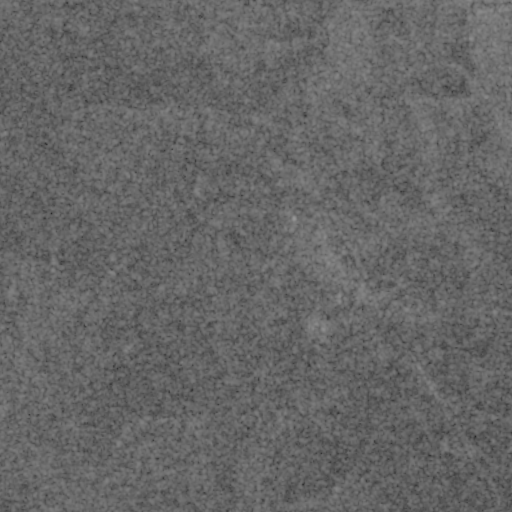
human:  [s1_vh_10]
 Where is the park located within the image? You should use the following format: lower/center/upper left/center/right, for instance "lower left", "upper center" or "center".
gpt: The park is located in the center right of the image.
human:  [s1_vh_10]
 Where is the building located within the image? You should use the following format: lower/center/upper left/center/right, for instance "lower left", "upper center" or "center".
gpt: The building is located in the center right of the image.
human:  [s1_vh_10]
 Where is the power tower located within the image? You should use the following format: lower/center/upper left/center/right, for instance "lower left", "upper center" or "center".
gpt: There is no power tower in the image.

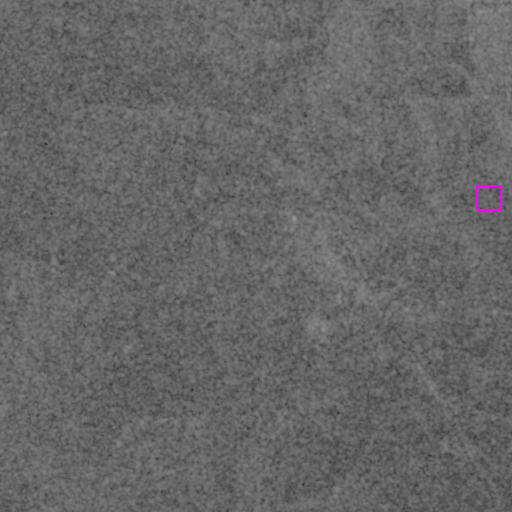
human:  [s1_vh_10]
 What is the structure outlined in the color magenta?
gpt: The structure outlined in magenta is a park.
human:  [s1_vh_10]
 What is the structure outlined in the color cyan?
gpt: There is no cyan outline.